Question: UITabbar item's image tint color is grey(default) when the view appear for the first time before user select one tab.
Screen shot when the view appear for the first time:

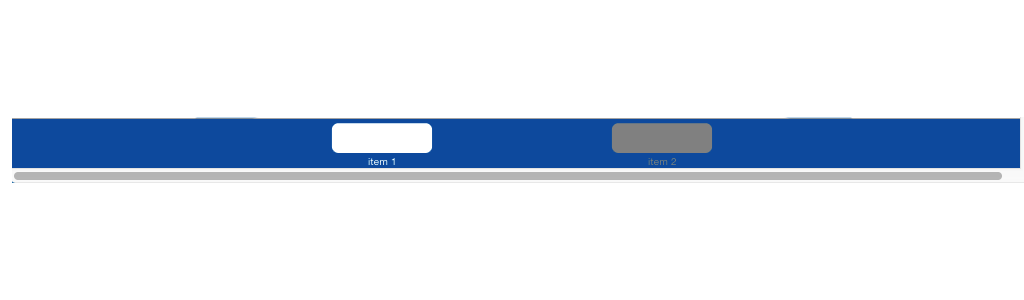
Answer: I had the same issue and I solved by inserting the 'UITabBar item' with this code:
'''
UITabBar *tabBar = self.tabBarController.tabBar;
UITabBarItem *tabBarItem1 = [tabBar.items objectAtIndex:0];
UITabBarItem *tabBarItem2 = [tabBar.items objectAtIndex:1];
UITabBarItem *tabBarItem3 = [tabBar.items objectAtIndex:2];
tabBarItem1.image = [[UIImage imageNamed:@"img1.png"] imageWithRenderingMode:UIImageRenderingModeAlwaysOriginal];
tabBarItem2.image = [[UIImage imageNamed:@"img2.png"] imageWithRenderingMode:UIImageRenderingModeAlwaysOriginal];
tabBarItem3.image = [[UIImage imageNamed:@"img3.png"] imageWithRenderingMode:UIImageRenderingModeAlwaysOriginal];
tabBarItem1.selectedImage = [[UIImage imageNamed:@"img1_sel.png"] imageWithRenderingMode:UIImageRenderingModeAlwaysOriginal];
'''
I added this code to all my view controller (in my case 3) and it create the right image, while selected and not selected. I hope it helps you